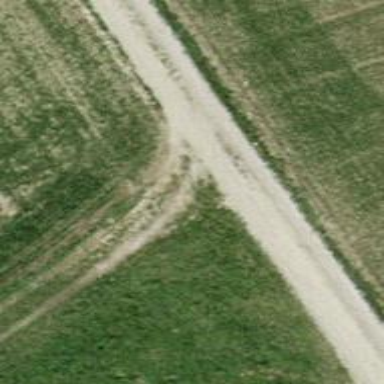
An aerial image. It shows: Gravel track with track type of grade3.